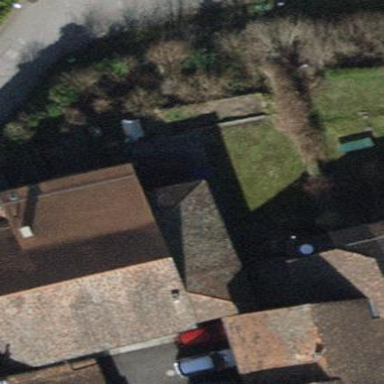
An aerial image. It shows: View of roof of building.